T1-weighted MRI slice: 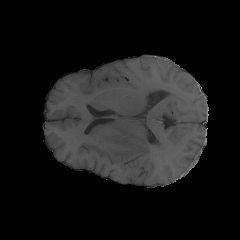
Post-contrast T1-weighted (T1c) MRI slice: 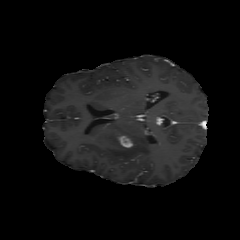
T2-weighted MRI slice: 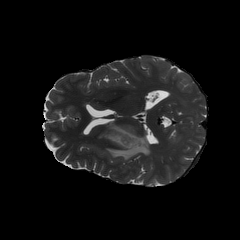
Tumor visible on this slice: yes